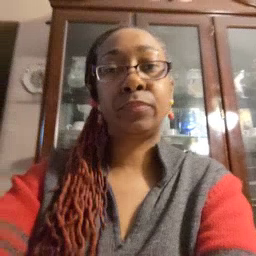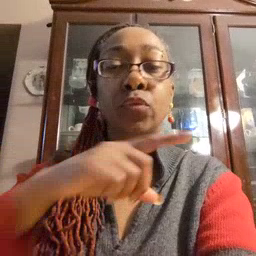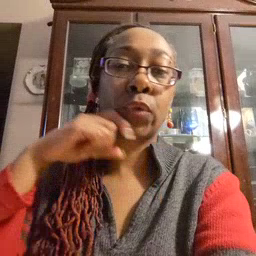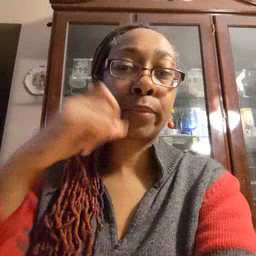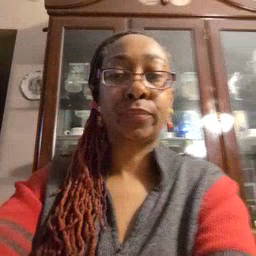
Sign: dry